Question: I have a function that needs 'Object' class to run.
'''
double[] arraySegment = new double[window];
Object array = new Object();
array = arraySegment;
Object entropyResult = ent.entropy(array);
'''
When I put a break point to last line, it shows me a result like this:

I need to list the value "2.0168..." inside of it. How can i reach it?
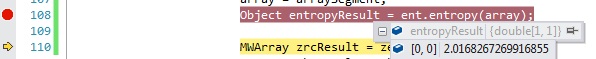
Answer: '''
Object entropyResult = ent.entropy(array);
Double value = ((Double[,])entropyResult)[0,0]
'''